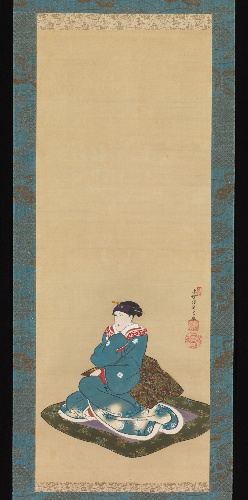
Title: 二代目岩井粂三郎の肖像|Portrait of Iwai Kumesaburō II
Artist: Utagawa Kunisada
Artist bio: Japanese, 1786–1864
Date: ca. 1827–29 (Kansei 10–12)
Object type: Hanging scroll
Classification: Paintings
Medium: Hanging scroll: ink and color on silk
Culture: Japan
Period: Edo period (1615–1868)
Dimensions: Image: 35 1/4 x 13 5/8 in. (89.5 x 34.6 cm)
Overall with mounting: 67 3/4 x 17 1/4 in. (172.1 x 43.8 cm)
Overall with knobs: 19 1/4 x 67 3/4 in. (48.9 x 172.1 cm)
Department: Asian Art
Credit line: Purchase, Friends of Asian Art Gifts, 2009
Accession year: 2009
Repository: Metropolitan Museum of Art, New York, NY
Tags: Actors|Portraits|Men